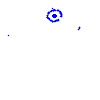
Particle: kaon